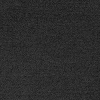
Atmospheric dust classification: dusty